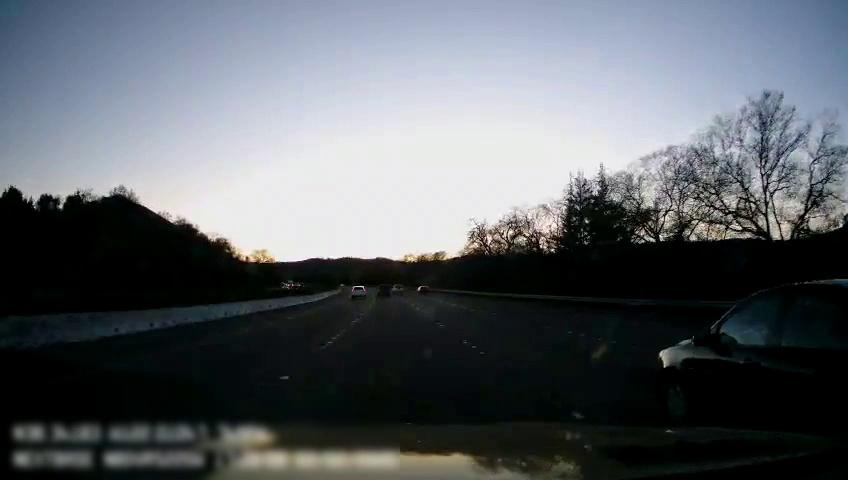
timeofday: Day
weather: Cloudy
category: Drivable Space
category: Vehicles | SUV
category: Vehicles | Van
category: Vehicles | Truck
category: Vehicles | SUV
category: Vehicles | Car
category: Lanes | Current Lane
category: Lanes | Current Lane
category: Lanes | Alternate Lane